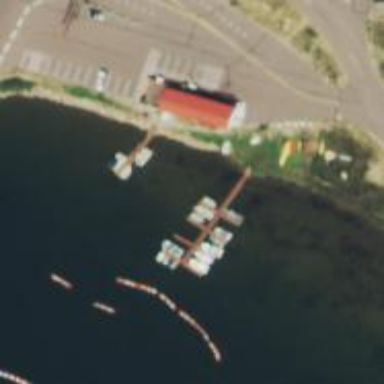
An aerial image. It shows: Pier with mooring facilities.